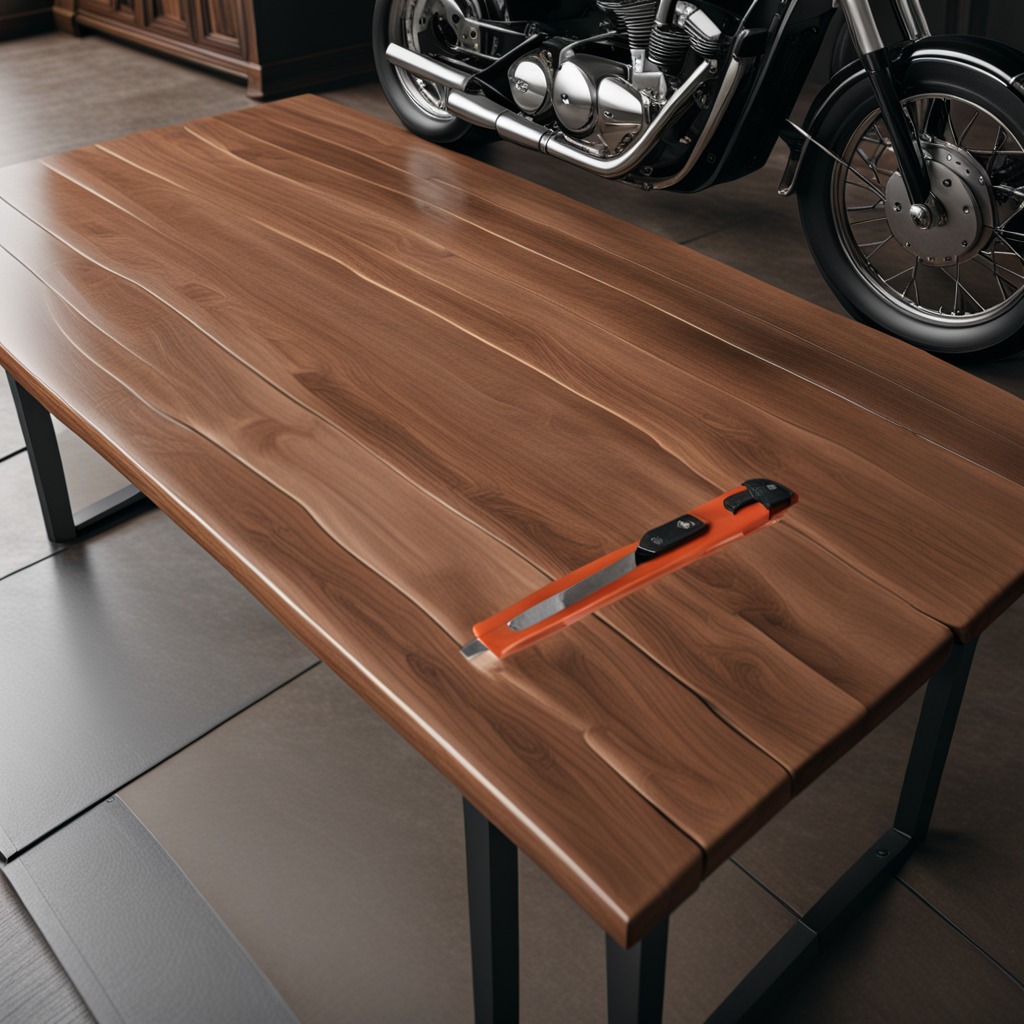
A utility knife lying on an oil-spilled wooden table in a vintage motorcycle garage